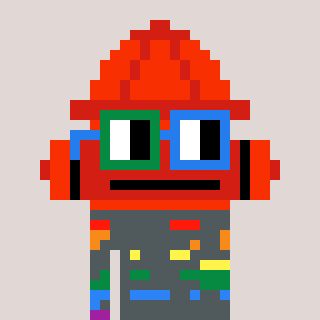
a pixel art character with square green and blue glasses, a fire hydrant-shaped head and a blue-colored body on a warm background